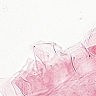
Metastatic tissue present: no